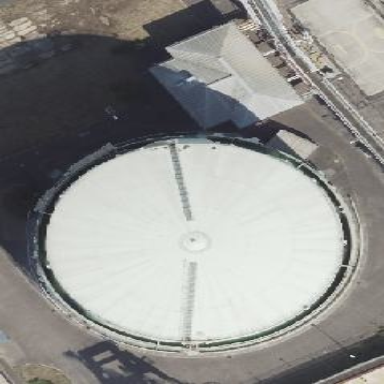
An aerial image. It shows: Storage tank building.